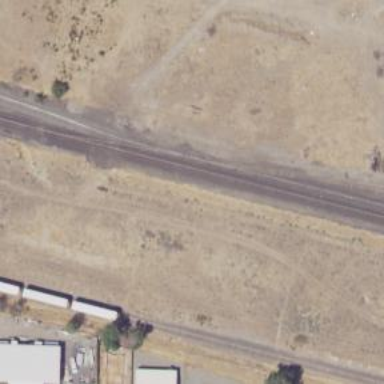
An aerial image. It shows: Railway yard used for servicing trains.